Interaction volume radius: 5 \u00c5
Interaction volume height: 15 \u00c5
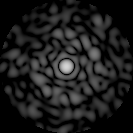
Disorder parameter: 0.8666